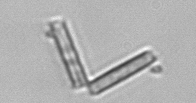
Label: Thalassionema